Interaction volume radius: 5 \u00c5
Interaction volume height: 20 \u00c5
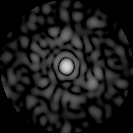
Disorder parameter: 0.8053